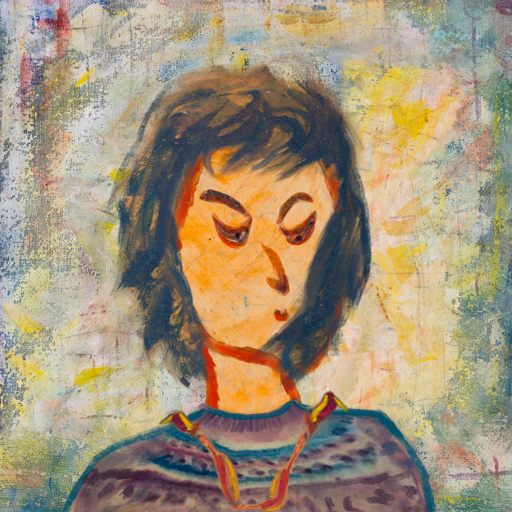
Background: Irani, Head And Neck Side: Experience, Face Side: Hypocrite, Bust: HillGirl, Hair Side: In_The_Sun, Head Accessory: Blank, Second Necklace: Gypsy_Mother_1, Necklace: Blank, Baby: Blank